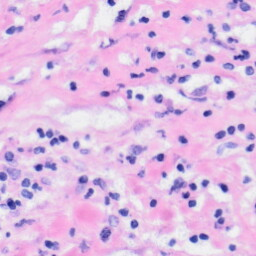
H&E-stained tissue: Liver